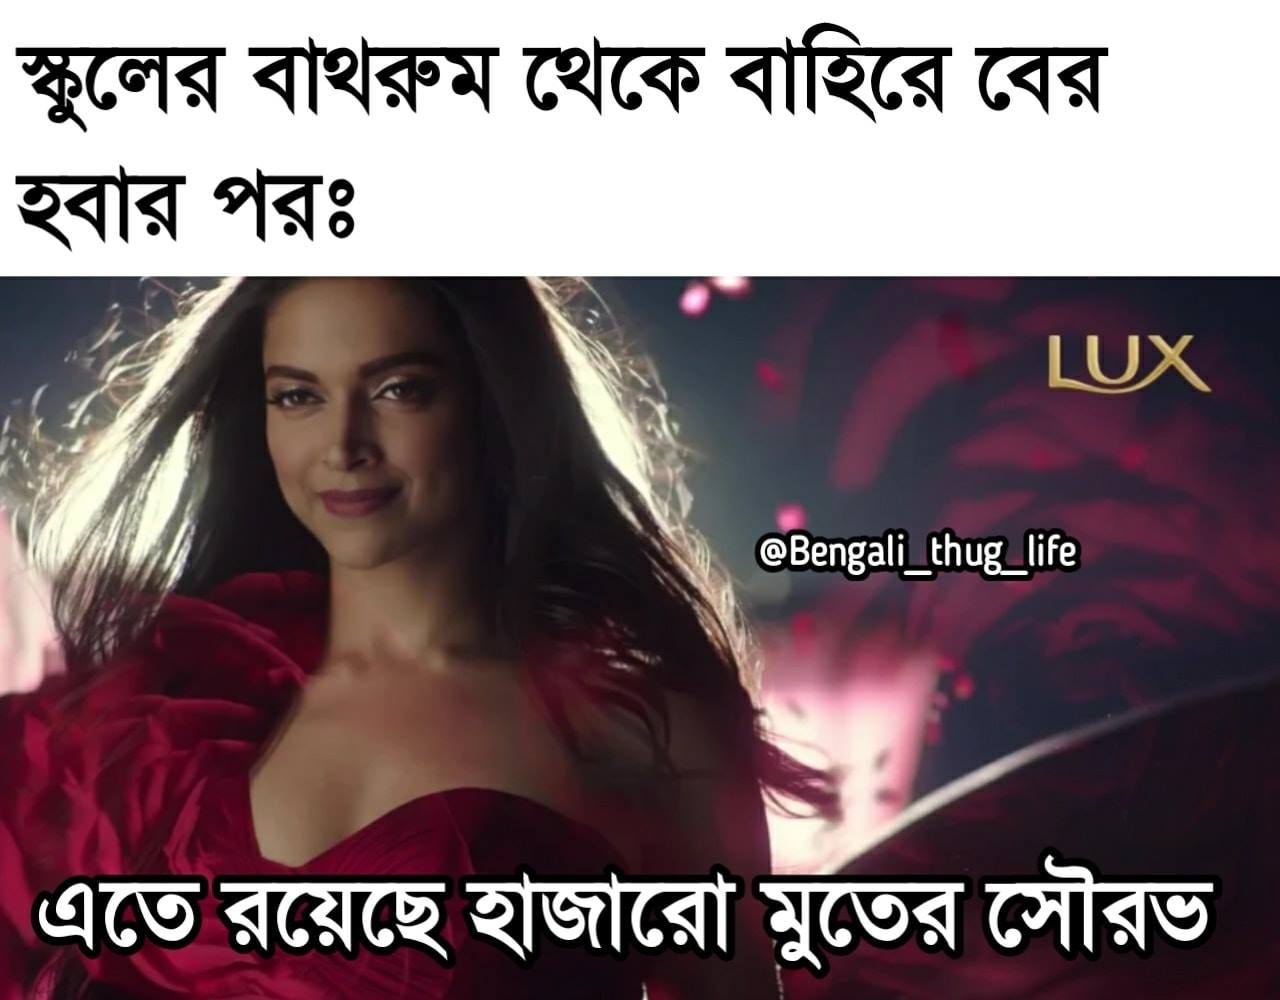
Text: স্কুুলের বাথরুম থেকে বাহিরে বের হবার পর: এতে রয়েছে হাজারো মুতের সৌরভ
Label: Non Hate